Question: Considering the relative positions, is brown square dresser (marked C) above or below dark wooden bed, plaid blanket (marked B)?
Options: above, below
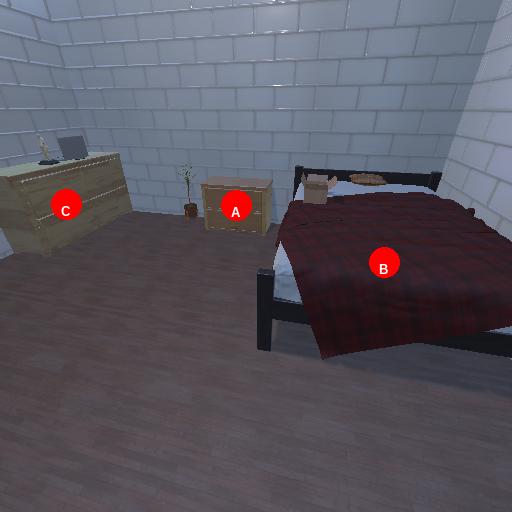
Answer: above